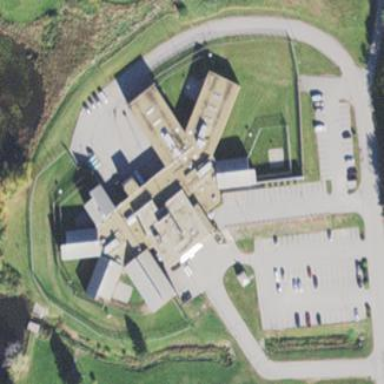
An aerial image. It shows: Prison.